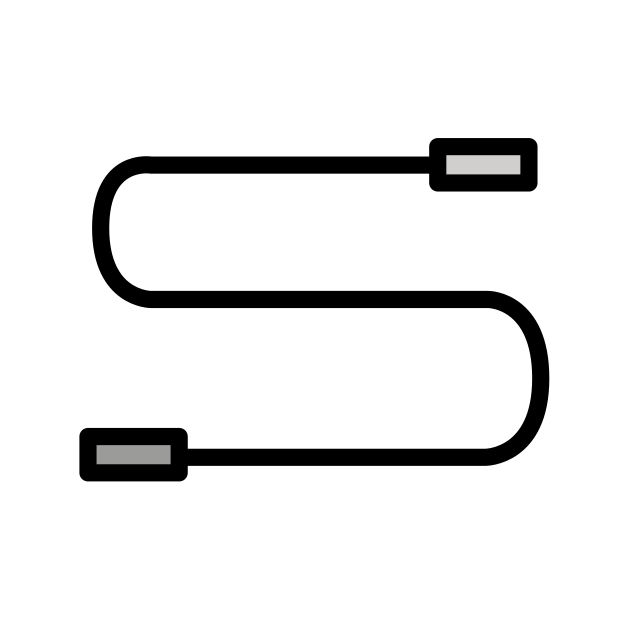
cable